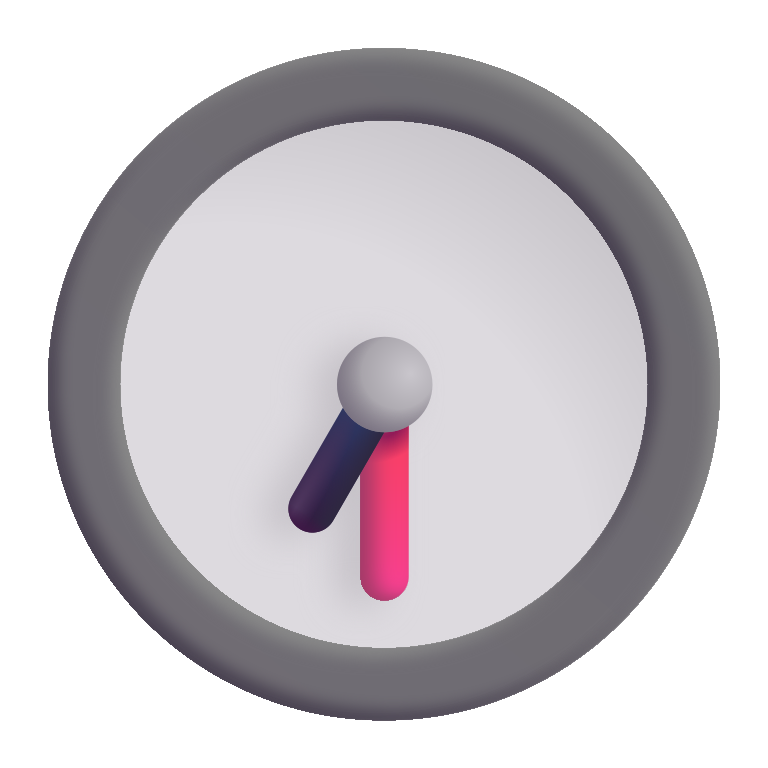
seven thirty color